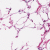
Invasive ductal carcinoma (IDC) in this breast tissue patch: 0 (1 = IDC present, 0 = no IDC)